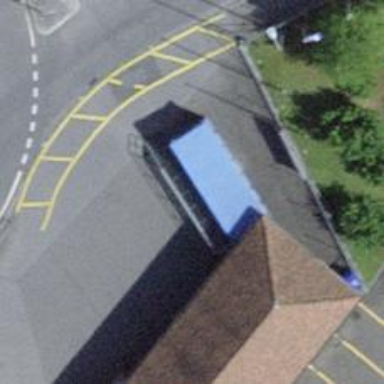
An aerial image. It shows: Recycling container at amenity designated for recycling.